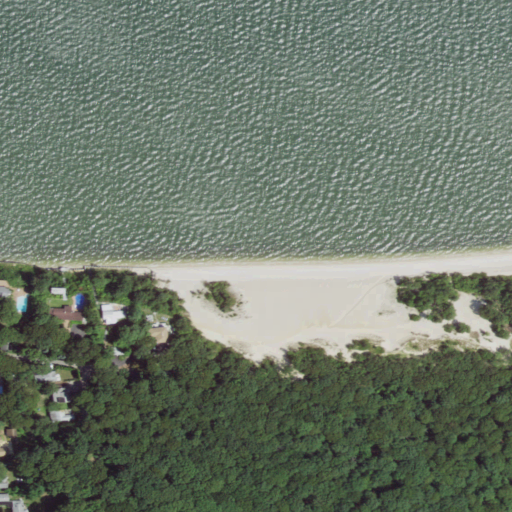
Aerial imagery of beach in New York named North Sea Bathing Beach containing open water, deciduous forest, barren land, low intensity development, medium intensity development, open development, high intensity development, and mixed forest